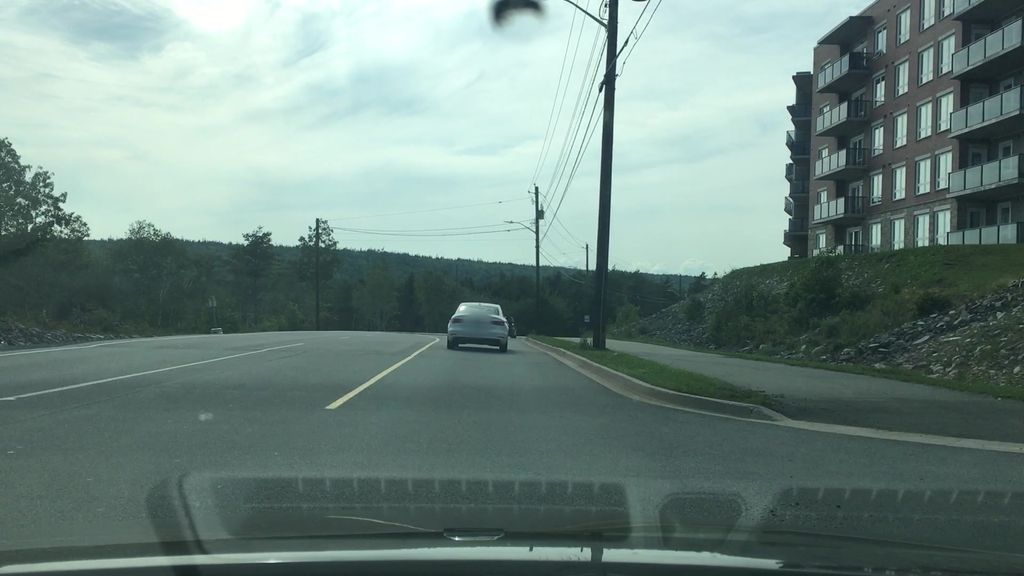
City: halifax